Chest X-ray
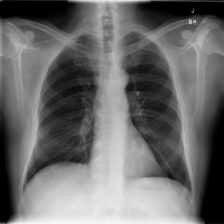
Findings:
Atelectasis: negative
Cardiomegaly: negative
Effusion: negative
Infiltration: negative
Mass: negative
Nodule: negative
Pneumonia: negative
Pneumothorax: negative
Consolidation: negative
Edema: negative
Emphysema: negative
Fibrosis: negative
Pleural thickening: negative
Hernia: negative